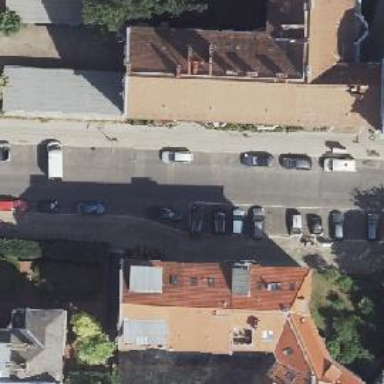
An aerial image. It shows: Residential road with parallel on-street parking. The road has asphalt surface and separate sidewalk.